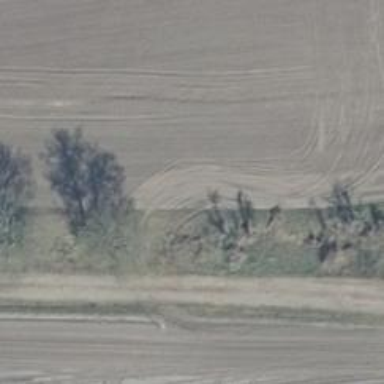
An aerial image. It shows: Row of trees in natural setting.